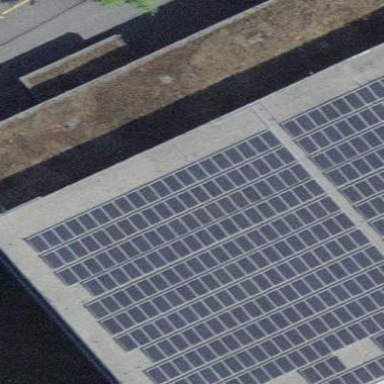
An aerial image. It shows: Solar power generator.